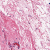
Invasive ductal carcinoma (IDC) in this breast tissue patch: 0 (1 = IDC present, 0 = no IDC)